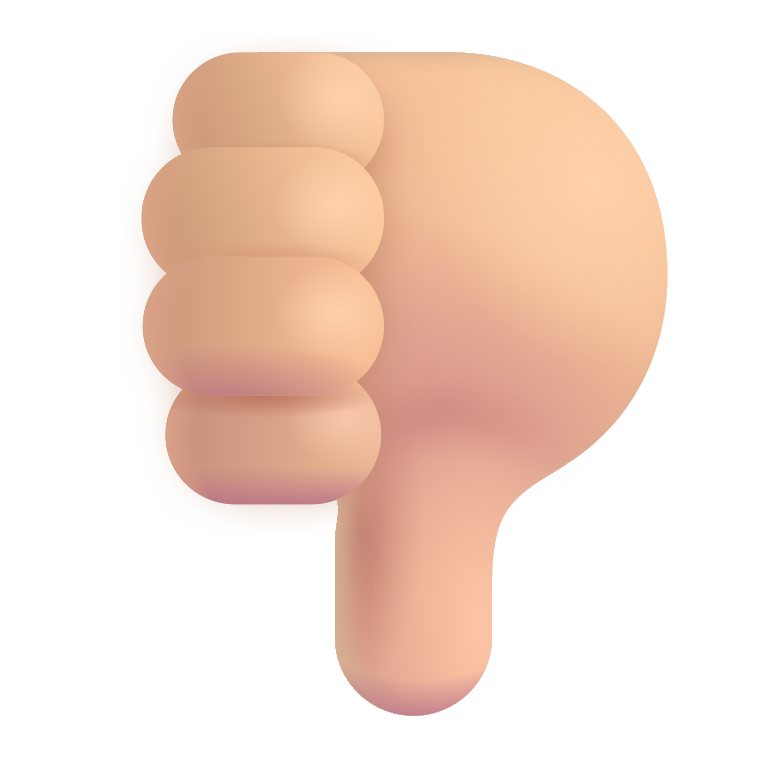
thumbs down color  light